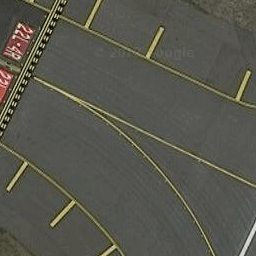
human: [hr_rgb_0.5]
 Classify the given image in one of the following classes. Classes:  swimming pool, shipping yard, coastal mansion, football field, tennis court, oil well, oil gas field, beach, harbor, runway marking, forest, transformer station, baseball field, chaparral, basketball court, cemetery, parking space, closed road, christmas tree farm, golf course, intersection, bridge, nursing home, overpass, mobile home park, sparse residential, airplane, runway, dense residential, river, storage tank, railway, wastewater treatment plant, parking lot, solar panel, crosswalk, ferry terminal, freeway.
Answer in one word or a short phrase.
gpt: runway marking